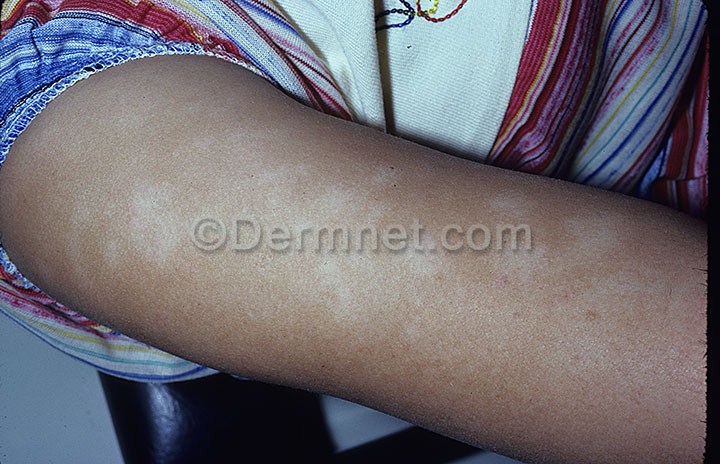
Disease: Atopic Dermatitis Photos